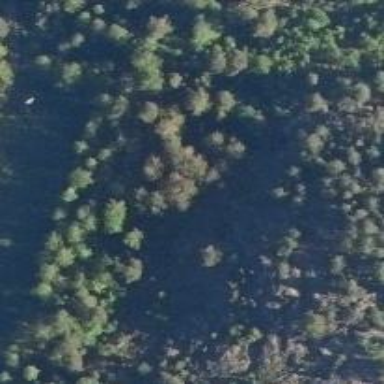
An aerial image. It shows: Cliff in nature.